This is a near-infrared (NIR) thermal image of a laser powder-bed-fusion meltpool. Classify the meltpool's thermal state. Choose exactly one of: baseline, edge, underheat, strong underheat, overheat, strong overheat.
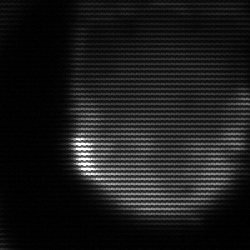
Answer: edge